Question: I have div 'subdiv' inside 'maindiv'. I want to make the sub div into multiple rows and columns as below.
How to divide the 'subdiv' as below

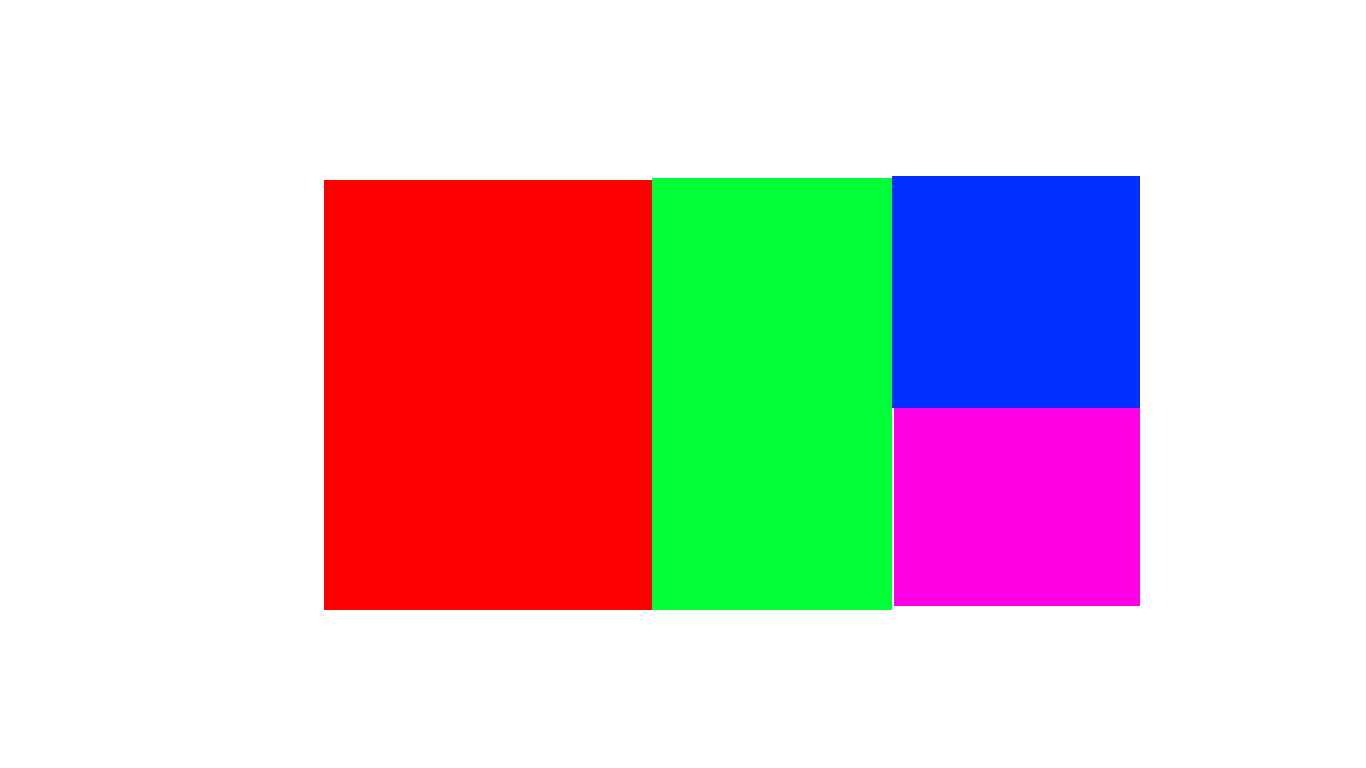
Answer: You can do something like this
'''
div{
display:inline-block;
float:left;
color:#fff;
font-size:40px;
}
.one{
width:150px;
height:200px;
background:red;
}
.two{
width:100px;
height:200px;
background:lightgreen;
}
.three{
width:100px;
height:200px;
}
.four{
width:100px;
height:100px;
background:darkblue;
}
.five{
width:100px;
height:100px;
background:blue;
}
'''
'''
<div class="one">1</div>
<div class="two">2</div>
<div class="three">
<div class="four">4</div>
<div class="five">5</div>
</div>
'''